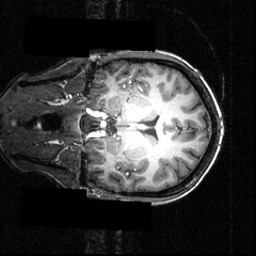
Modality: T1w
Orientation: coronal
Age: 24
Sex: female
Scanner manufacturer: siemens
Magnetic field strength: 3.951 T
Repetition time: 1.5 s
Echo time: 0.00335 s